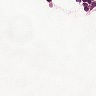
Metastatic tissue present: yes